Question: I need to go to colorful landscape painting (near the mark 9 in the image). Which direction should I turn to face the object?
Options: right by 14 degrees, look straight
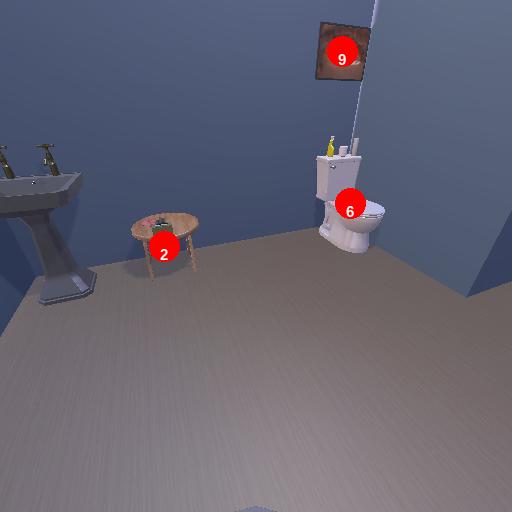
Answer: right by 14 degrees